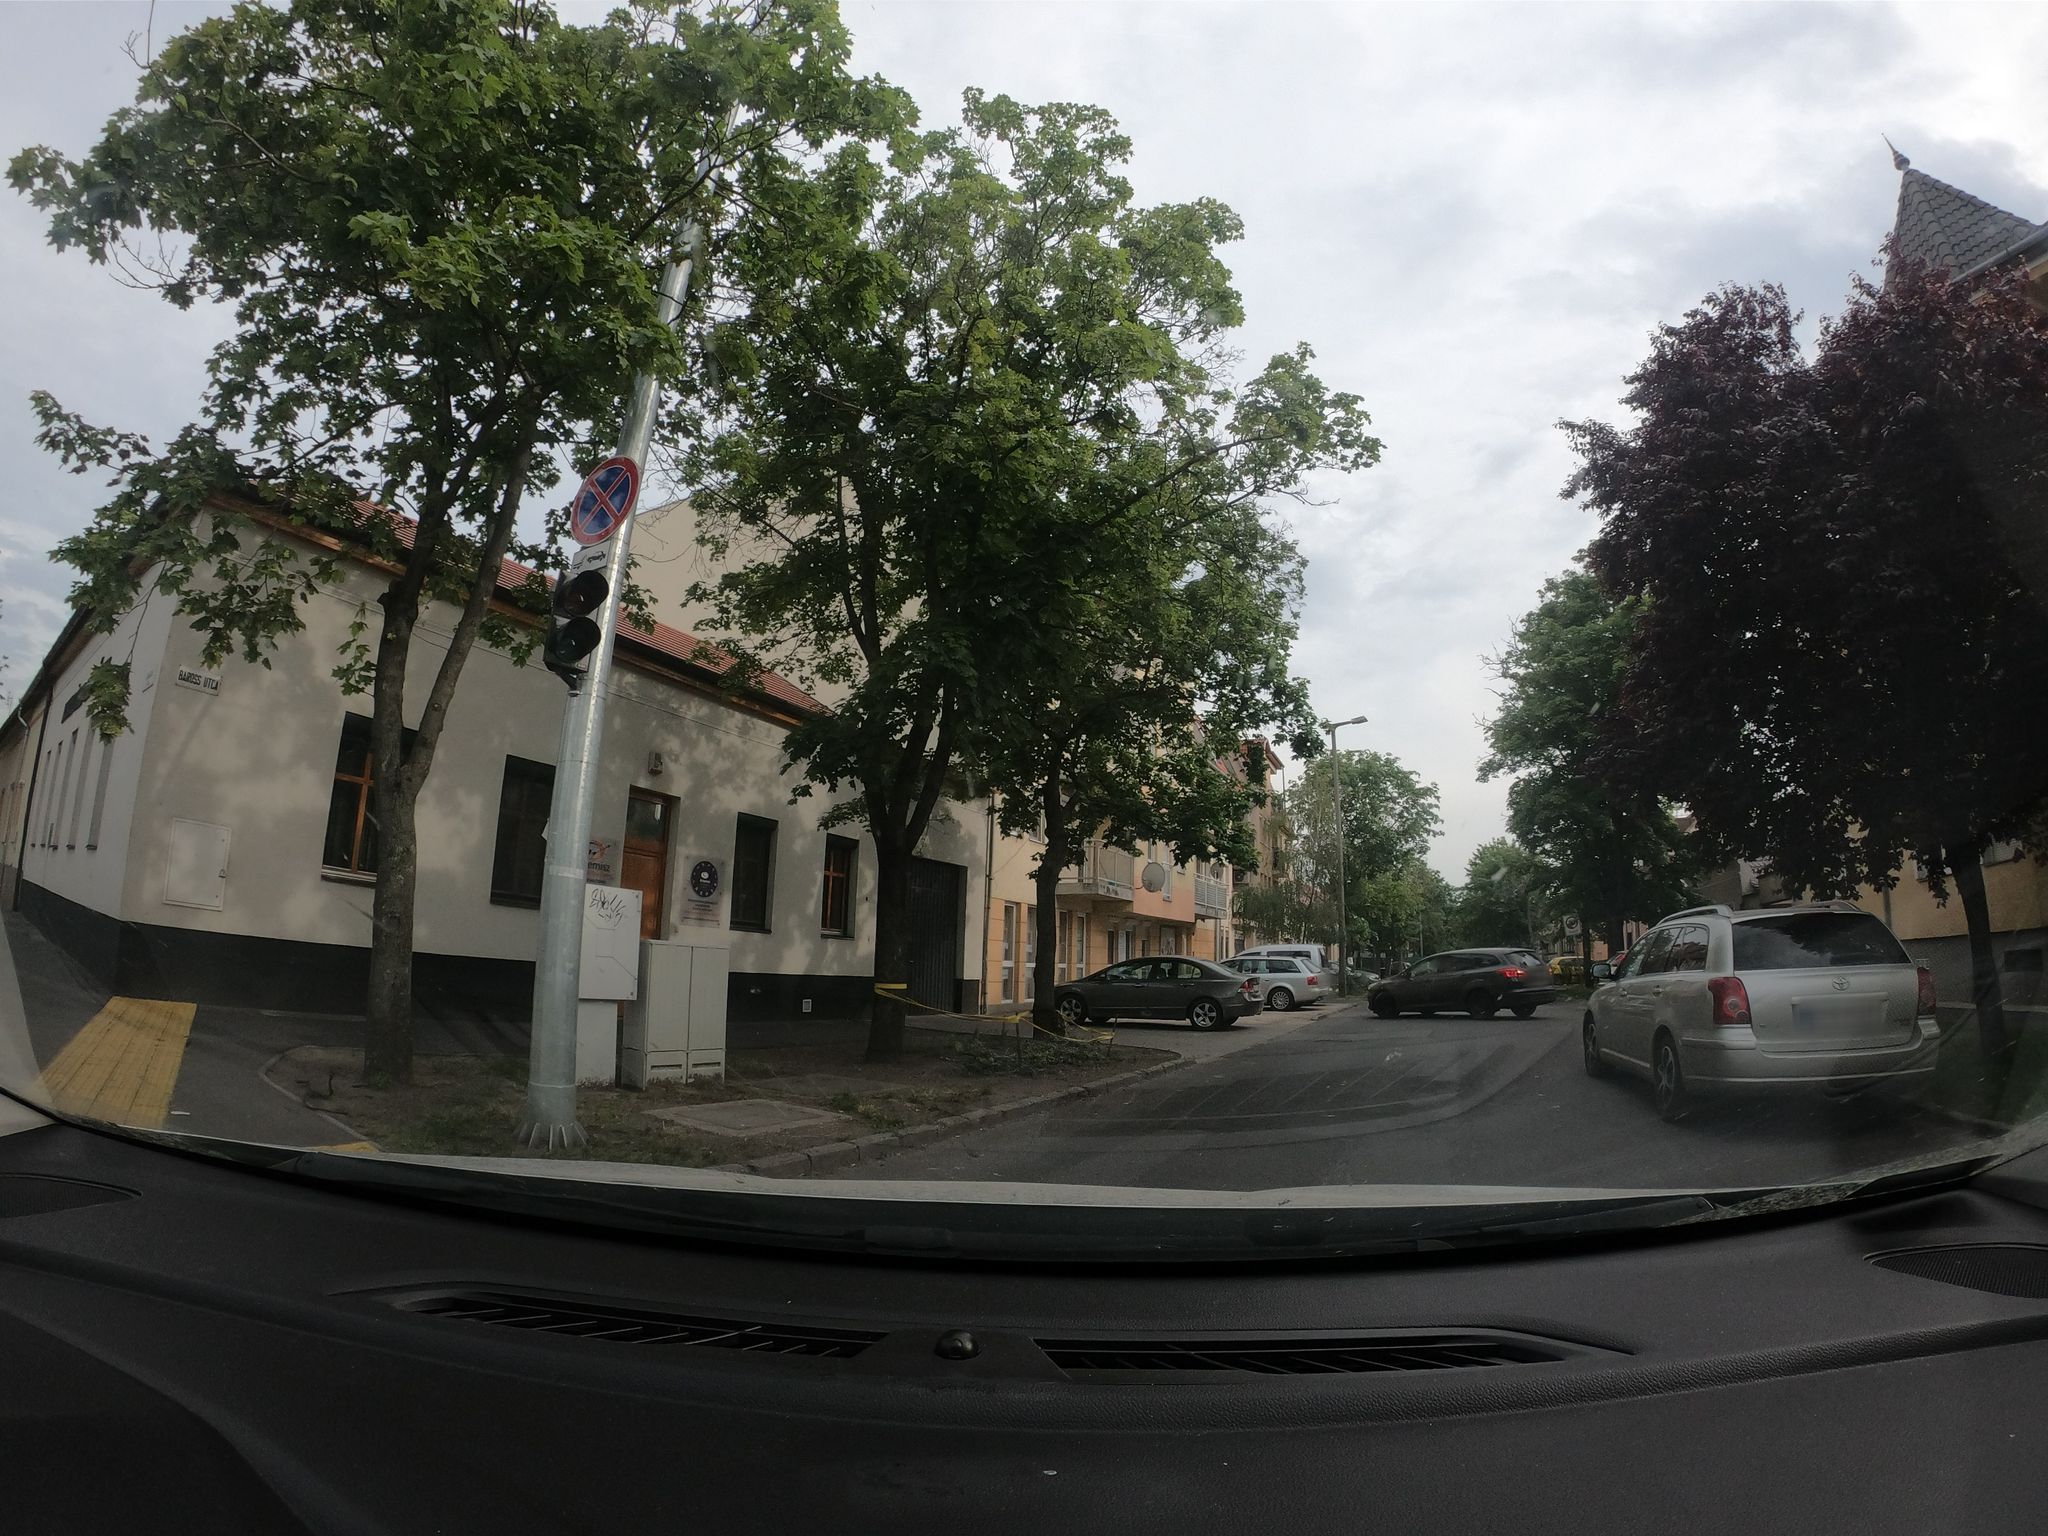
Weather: cloudy
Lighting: day
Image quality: good
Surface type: driving surface
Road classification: residential
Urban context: urban centre
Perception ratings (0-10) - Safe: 6.77, Lively: 8.91, Beautiful: 2.99, Boring: 4.52, Depressing: 5.54, Wealthy: 3.93